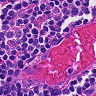
Metastatic tissue present: no